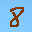
Label: 8